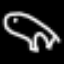
Label: frog